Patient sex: M
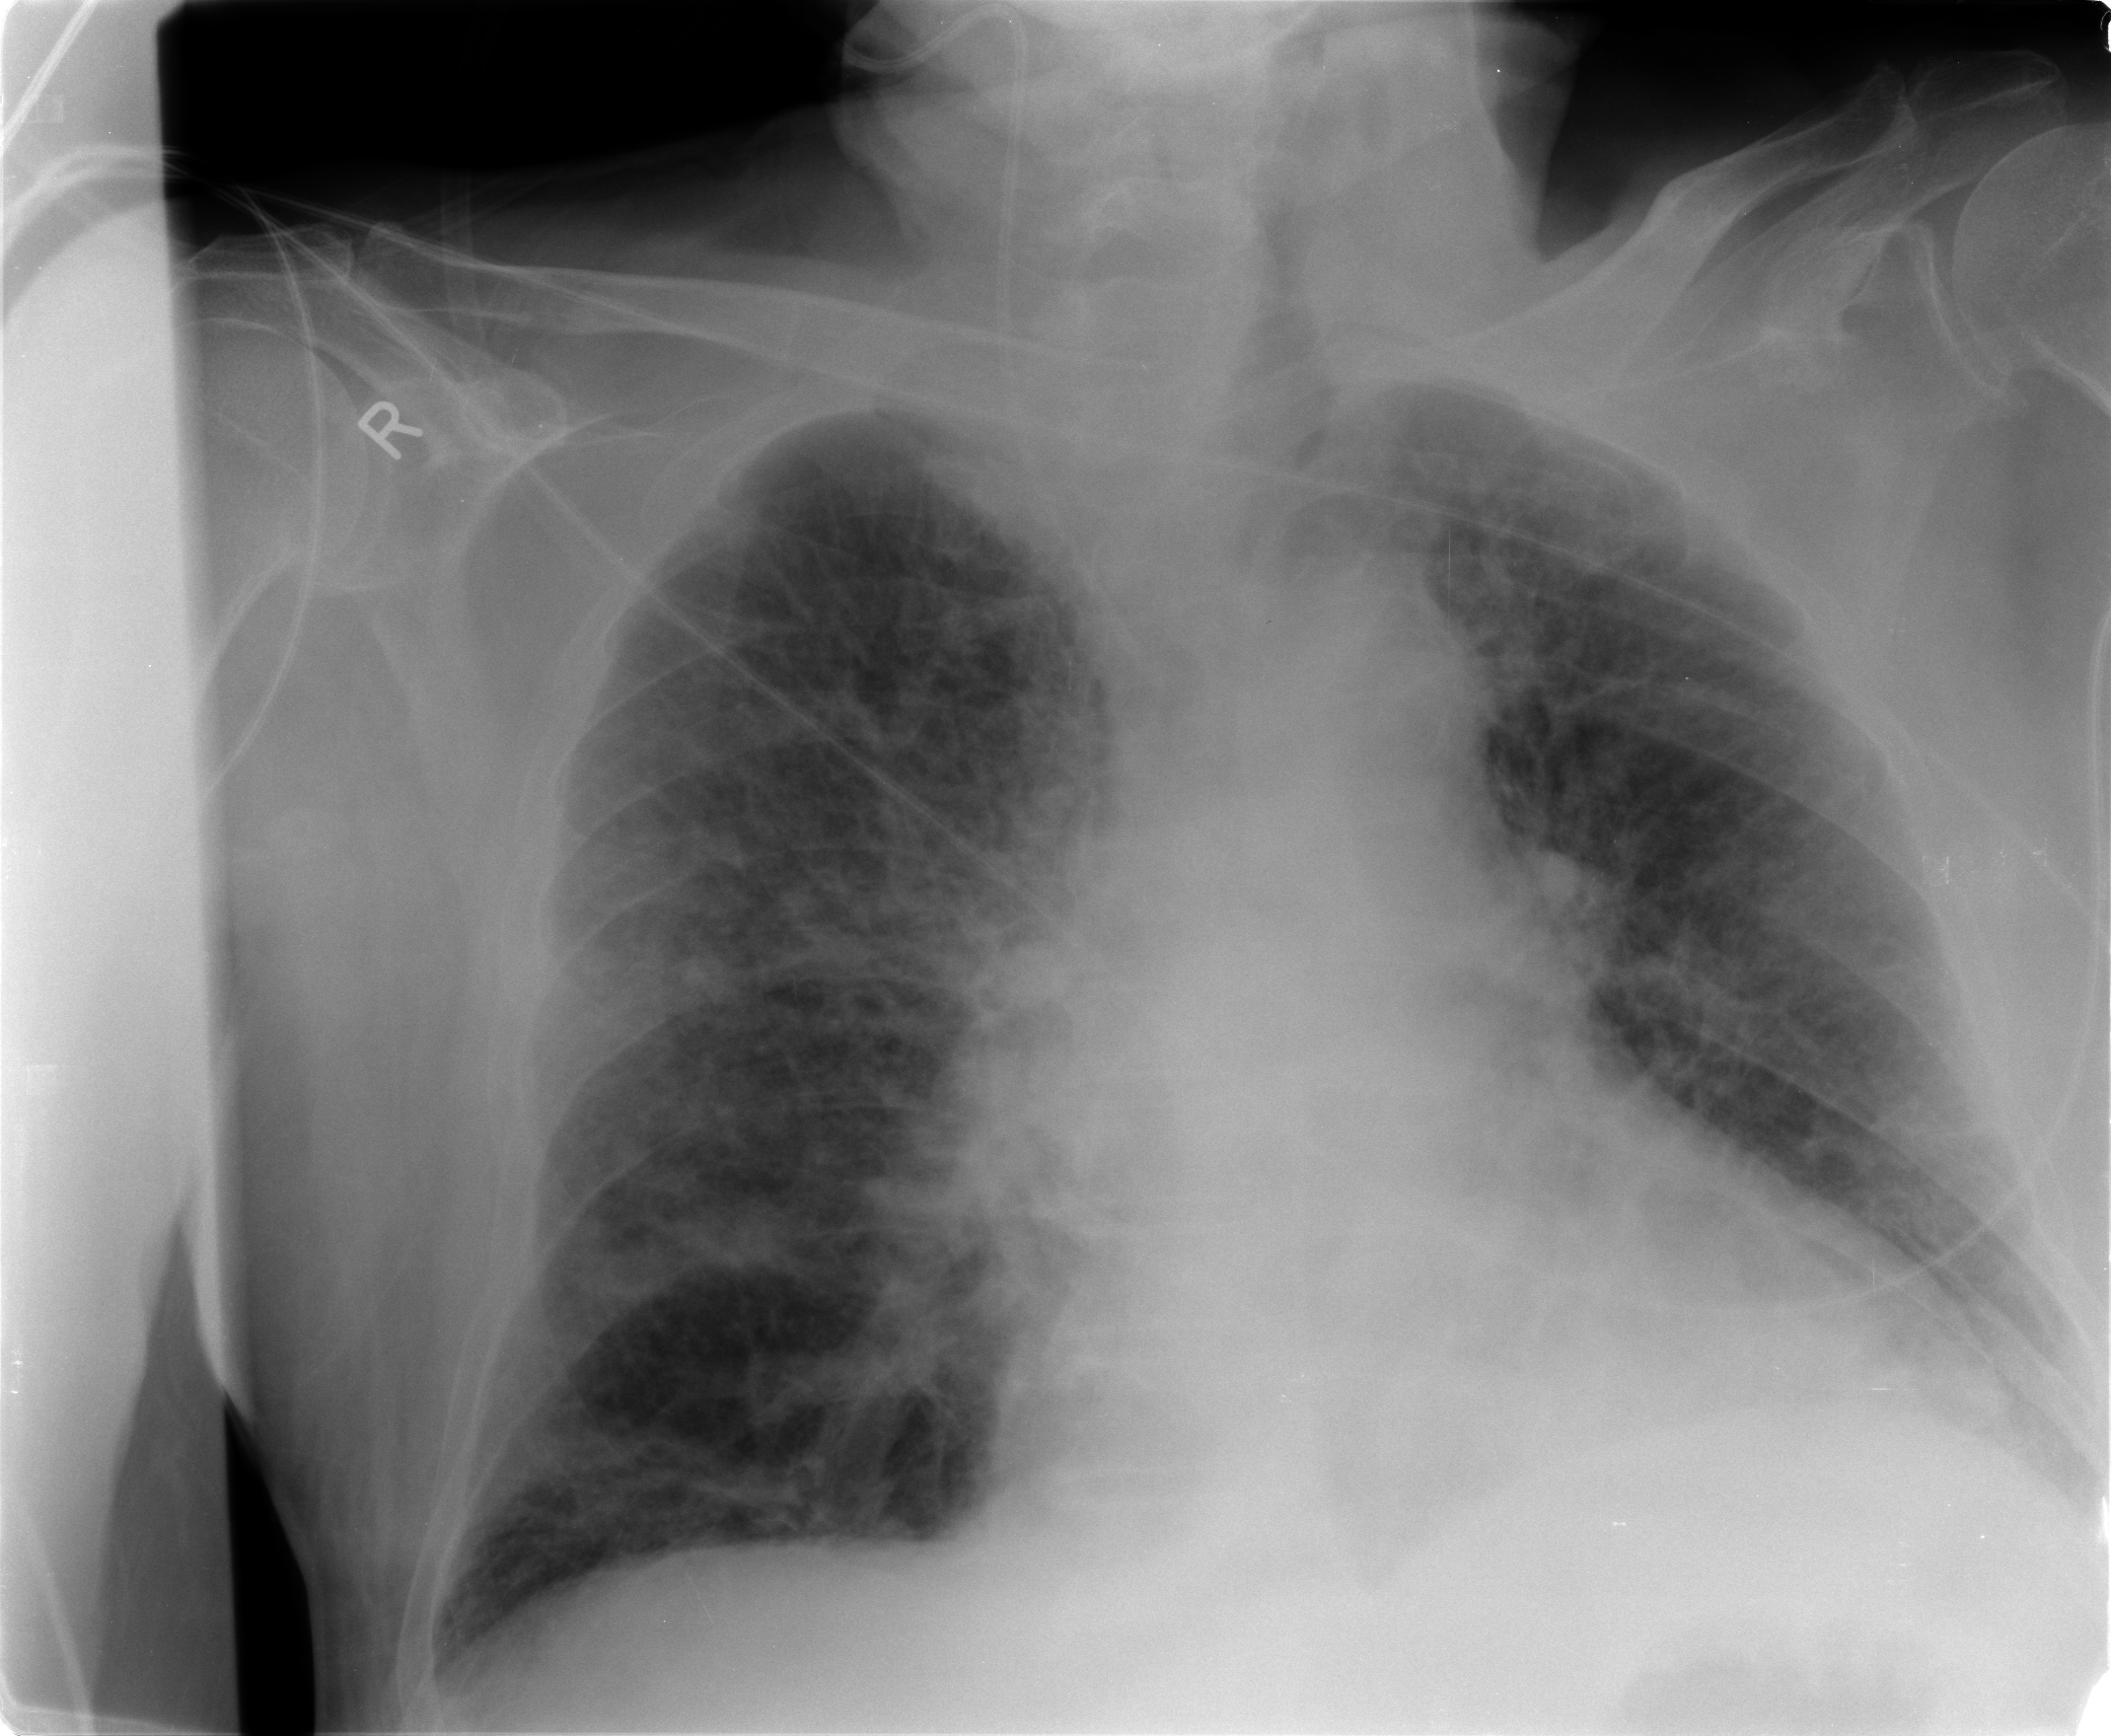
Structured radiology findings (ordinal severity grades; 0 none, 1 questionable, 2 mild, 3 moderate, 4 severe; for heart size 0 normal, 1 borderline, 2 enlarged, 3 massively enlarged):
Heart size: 2
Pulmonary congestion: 3
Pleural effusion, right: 1
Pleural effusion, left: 2
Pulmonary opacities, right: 2
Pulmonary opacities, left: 2
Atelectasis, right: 2
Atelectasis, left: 2